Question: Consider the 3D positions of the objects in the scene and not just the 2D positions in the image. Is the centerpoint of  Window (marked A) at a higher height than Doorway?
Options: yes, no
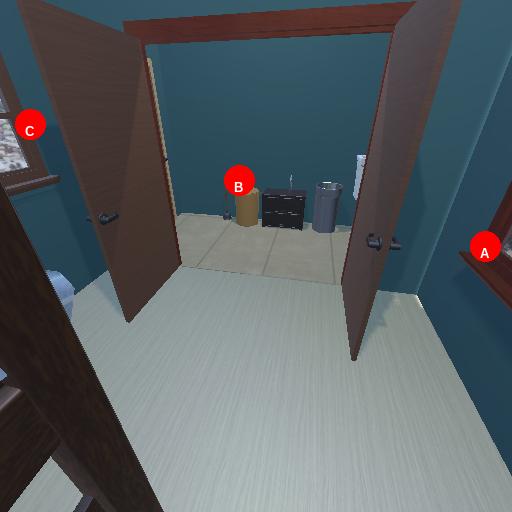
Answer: yes